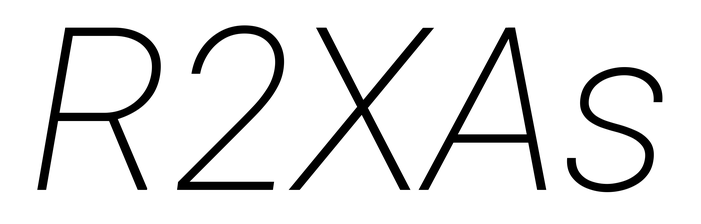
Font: Roboto-Italic_ExtraLight_Italic